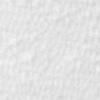
Label: no_change